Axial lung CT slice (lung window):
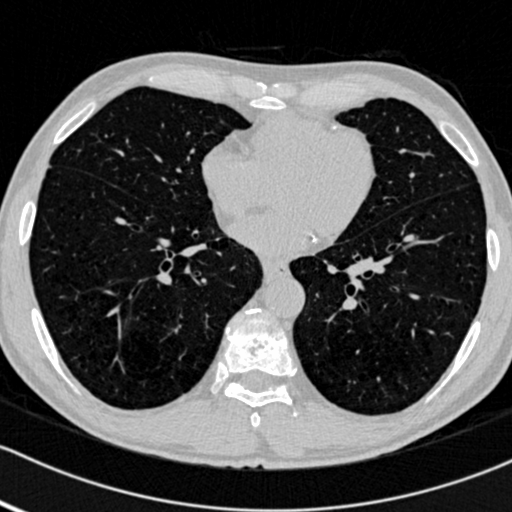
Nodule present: no